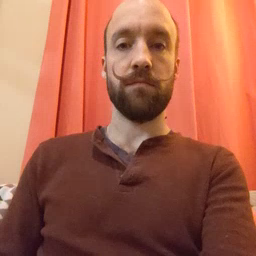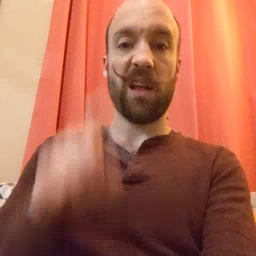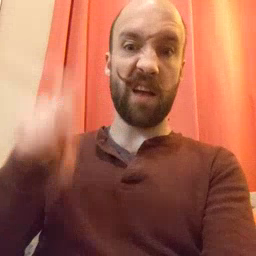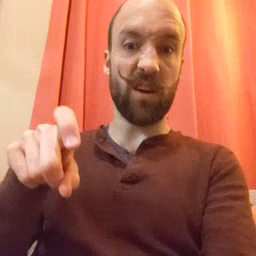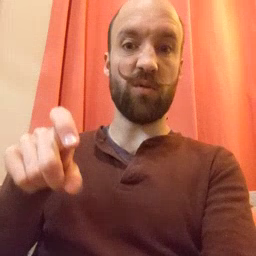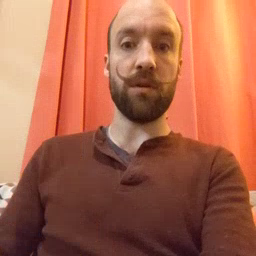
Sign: haveto